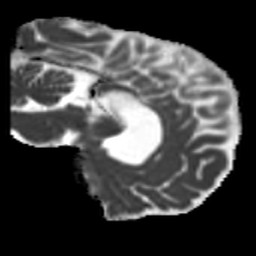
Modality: MD
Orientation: sagittal
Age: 31
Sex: female
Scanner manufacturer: siemens
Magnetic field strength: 3 T
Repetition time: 5.25 s
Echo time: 0.08 s